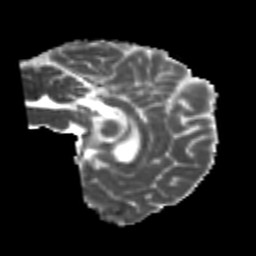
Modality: MD
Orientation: sagittal
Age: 23
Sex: male
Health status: healthy
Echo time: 0.074 s